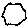
Label: hexagon